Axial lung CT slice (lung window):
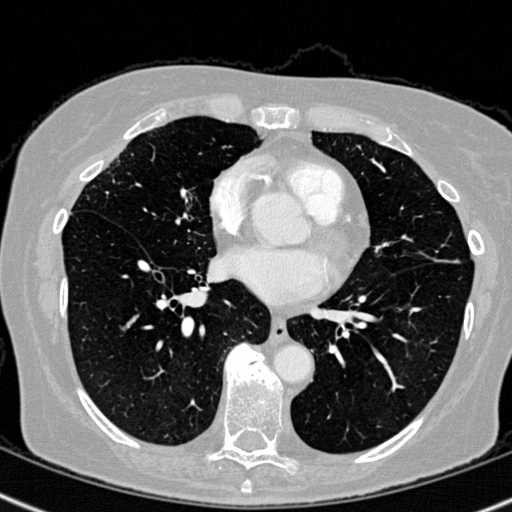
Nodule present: no